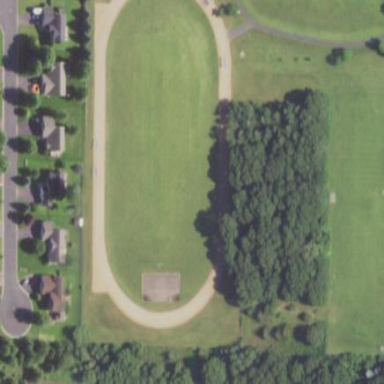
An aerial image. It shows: Clay track in leisure land area.